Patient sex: F
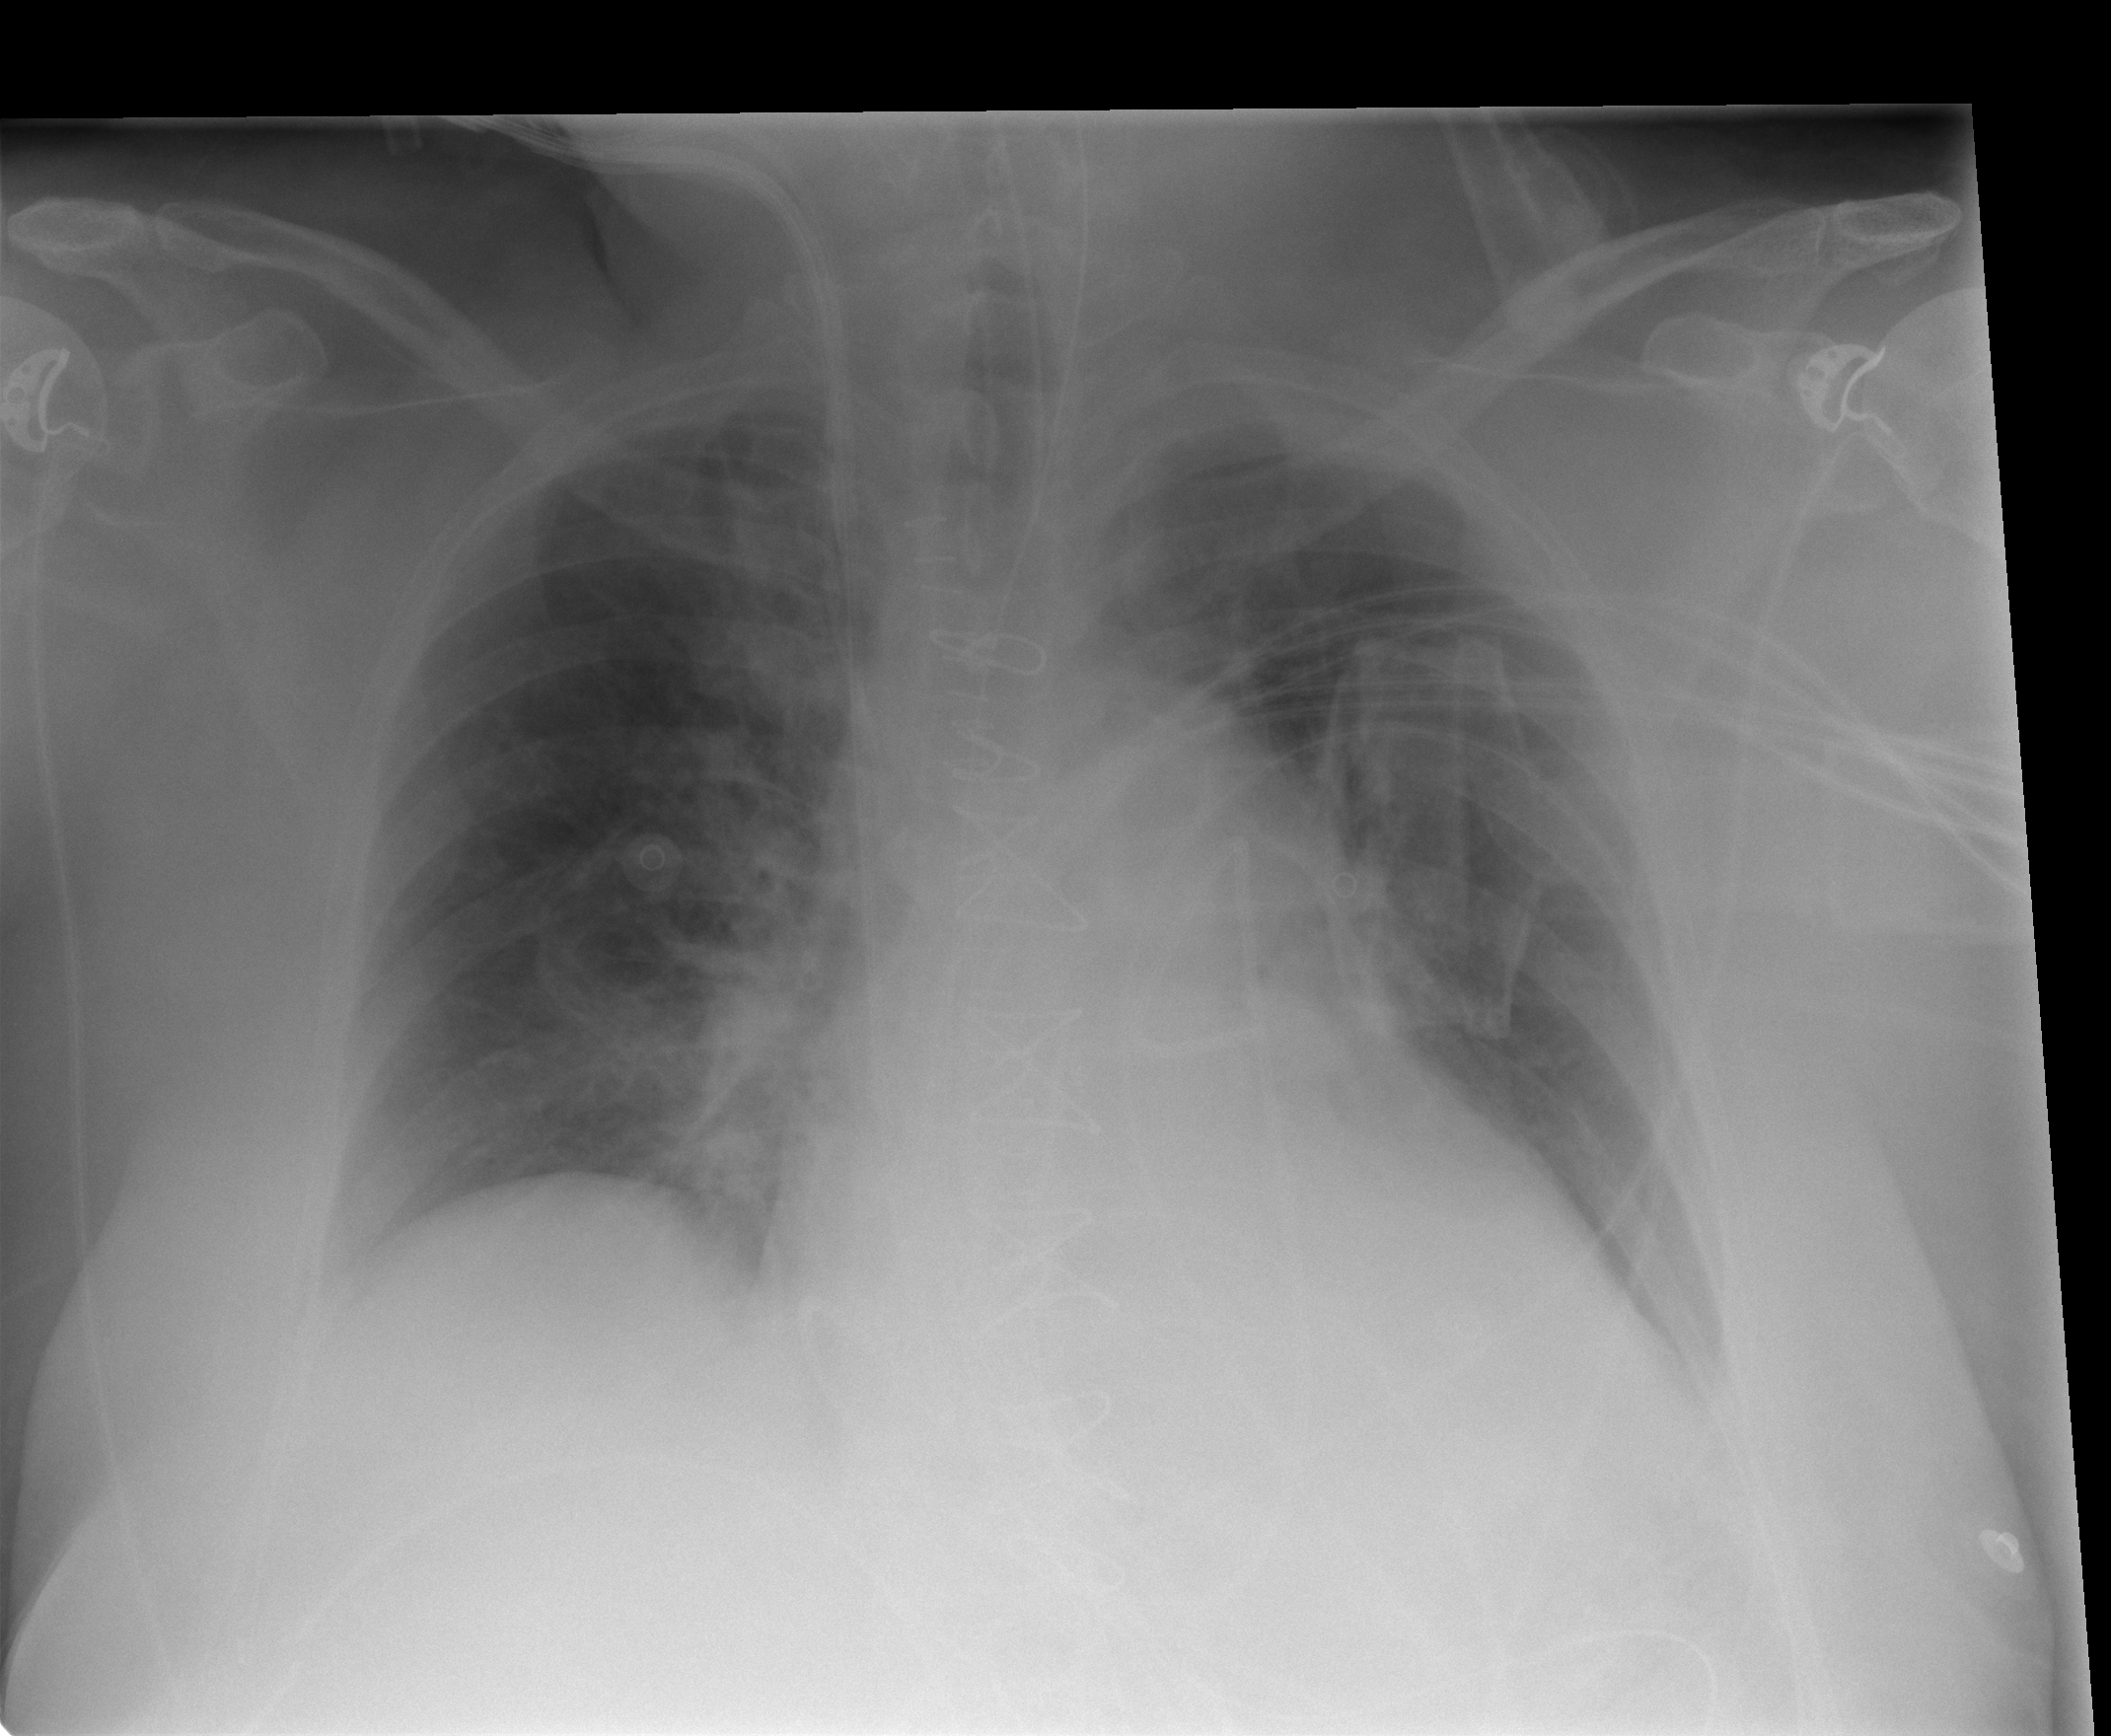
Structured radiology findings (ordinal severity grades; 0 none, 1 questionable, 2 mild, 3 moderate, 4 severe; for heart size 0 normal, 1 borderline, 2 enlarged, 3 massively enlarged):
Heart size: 2
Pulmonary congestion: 2
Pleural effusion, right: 0
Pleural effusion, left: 2
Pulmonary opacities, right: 0
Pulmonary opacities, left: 0
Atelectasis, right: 0
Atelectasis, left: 2